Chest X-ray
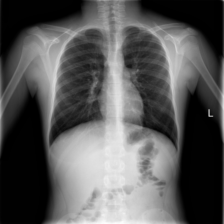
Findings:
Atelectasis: negative
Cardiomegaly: negative
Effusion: negative
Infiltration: positive
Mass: negative
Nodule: negative
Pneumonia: negative
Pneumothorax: negative
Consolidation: negative
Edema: negative
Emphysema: negative
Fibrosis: negative
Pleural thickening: negative
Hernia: negative